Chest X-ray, PA view. Patient: 50 years old, sex F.
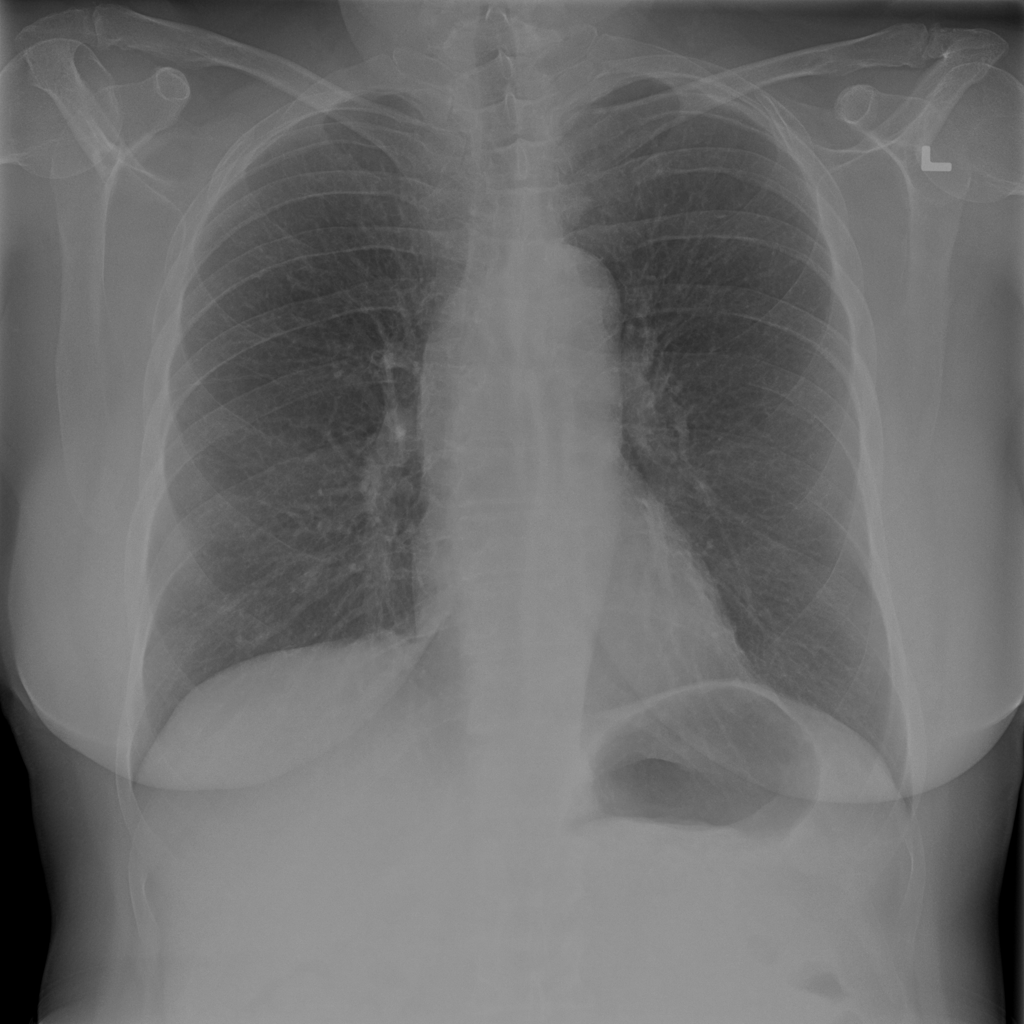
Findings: No Finding